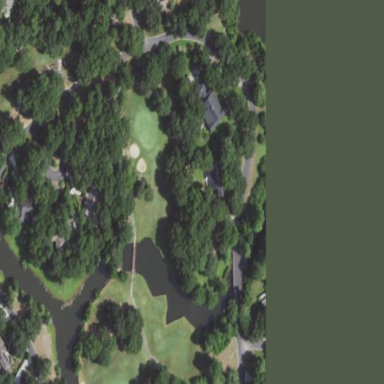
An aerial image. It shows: Water hazard on golf course. The hazard is natural water feature.